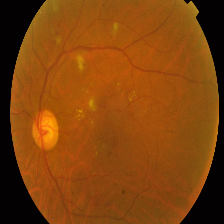
Diabetic retinopathy grade: Proliferative DR